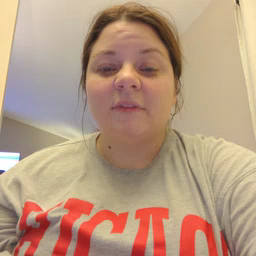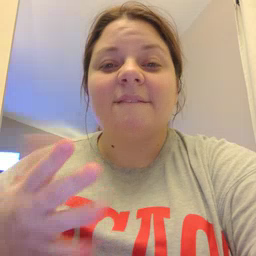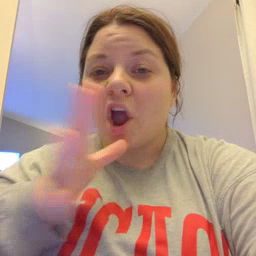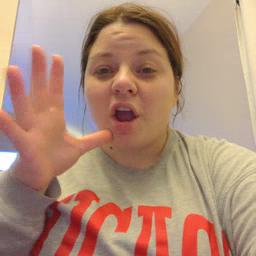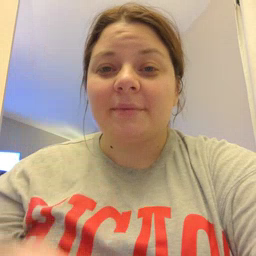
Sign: farm